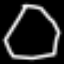
Label: octagon